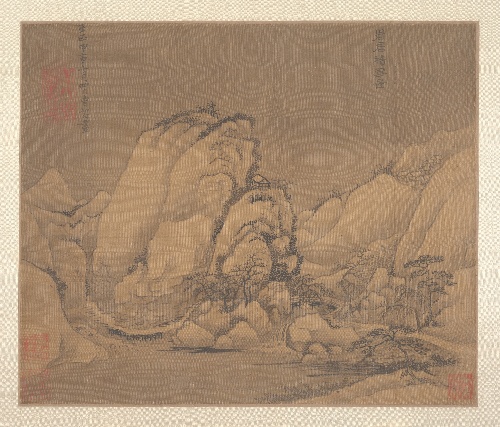
Title: 清   佚名   舊傳曹知白   岩居積雪圖   冊頁|Landscape
Artist: Zhao Mengfu|Unidentified artist
Artist bio: Chinese, 1254–1322|
Object type: Album leaf
Classification: Paintings
Medium: Album leaf; ink and color on silk
Culture: China
Period: Qing dynasty (1644–1911)
Dimensions: 10 1/16 x 12 in. (25.6 x 30.5 cm)
Department: Asian Art
Credit line: John Stewart Kennedy Fund, 1913
Accession year: 1913
Repository: Metropolitan Museum of Art, New York, NY
Tags: Mountains|Landscapes